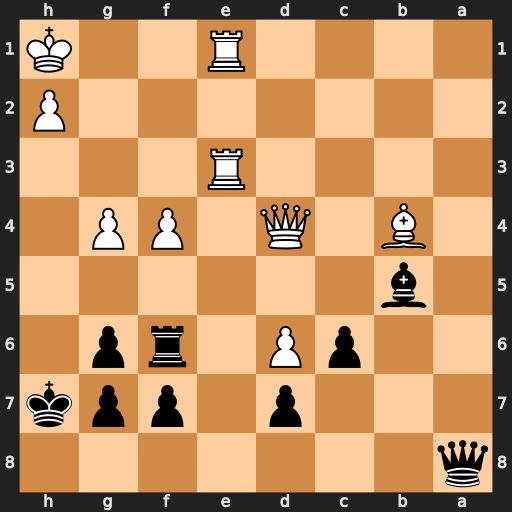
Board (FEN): q7/3p1ppk/2pP1rp1/1b6/1B1Q1PP1/4R3/7P/4R2K
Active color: b
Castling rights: -
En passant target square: -
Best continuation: c5+ Qe4 Bc6 Qxc6 Qxc6+